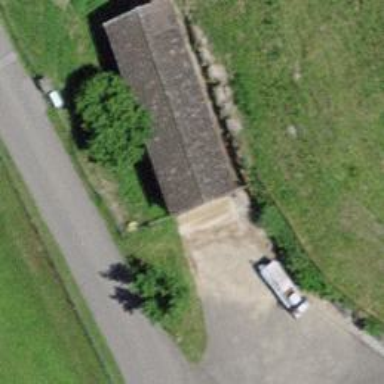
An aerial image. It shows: Garage.